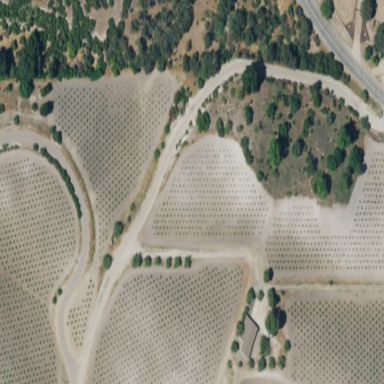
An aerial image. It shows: Vineyard growing grapes.